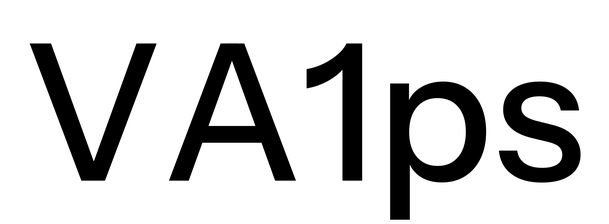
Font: InstrumentSans_Medium